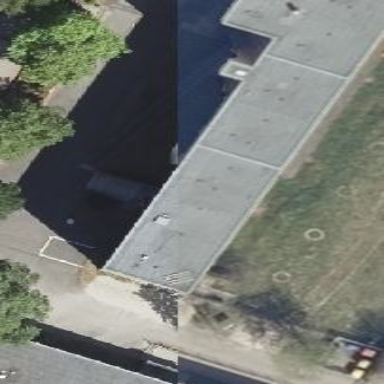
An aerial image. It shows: Building with flat black tar roof. The building itself is brown.